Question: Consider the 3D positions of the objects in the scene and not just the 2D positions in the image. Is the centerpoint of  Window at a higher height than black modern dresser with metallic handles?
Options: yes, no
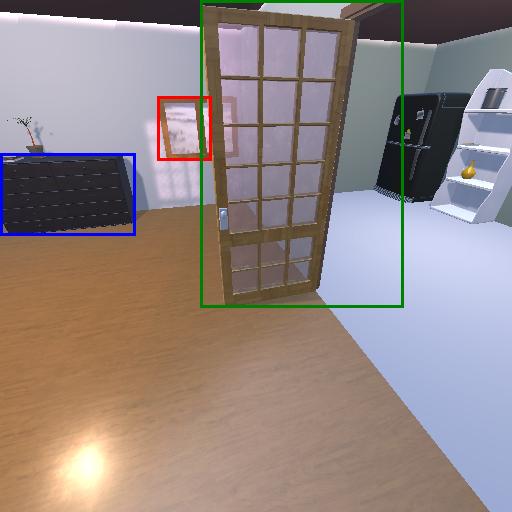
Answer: yes